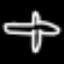
Label: airplane